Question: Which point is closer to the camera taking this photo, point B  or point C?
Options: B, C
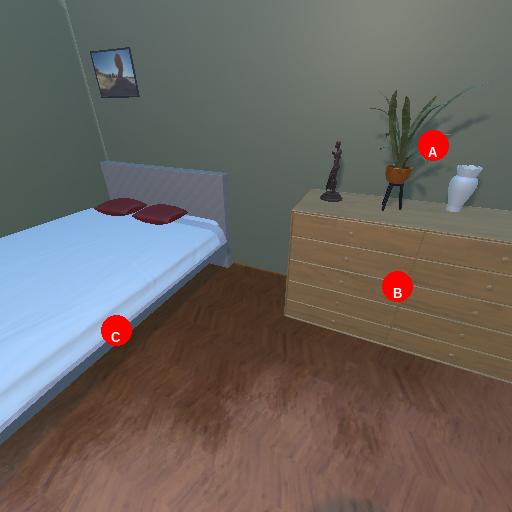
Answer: B